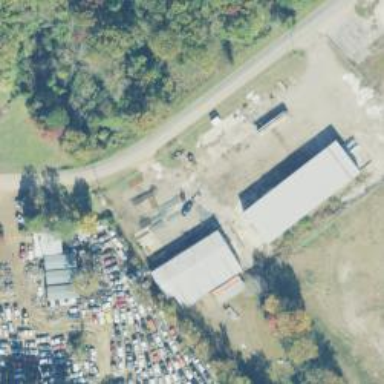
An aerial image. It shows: Industrial area designated as scrap yard.